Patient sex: F
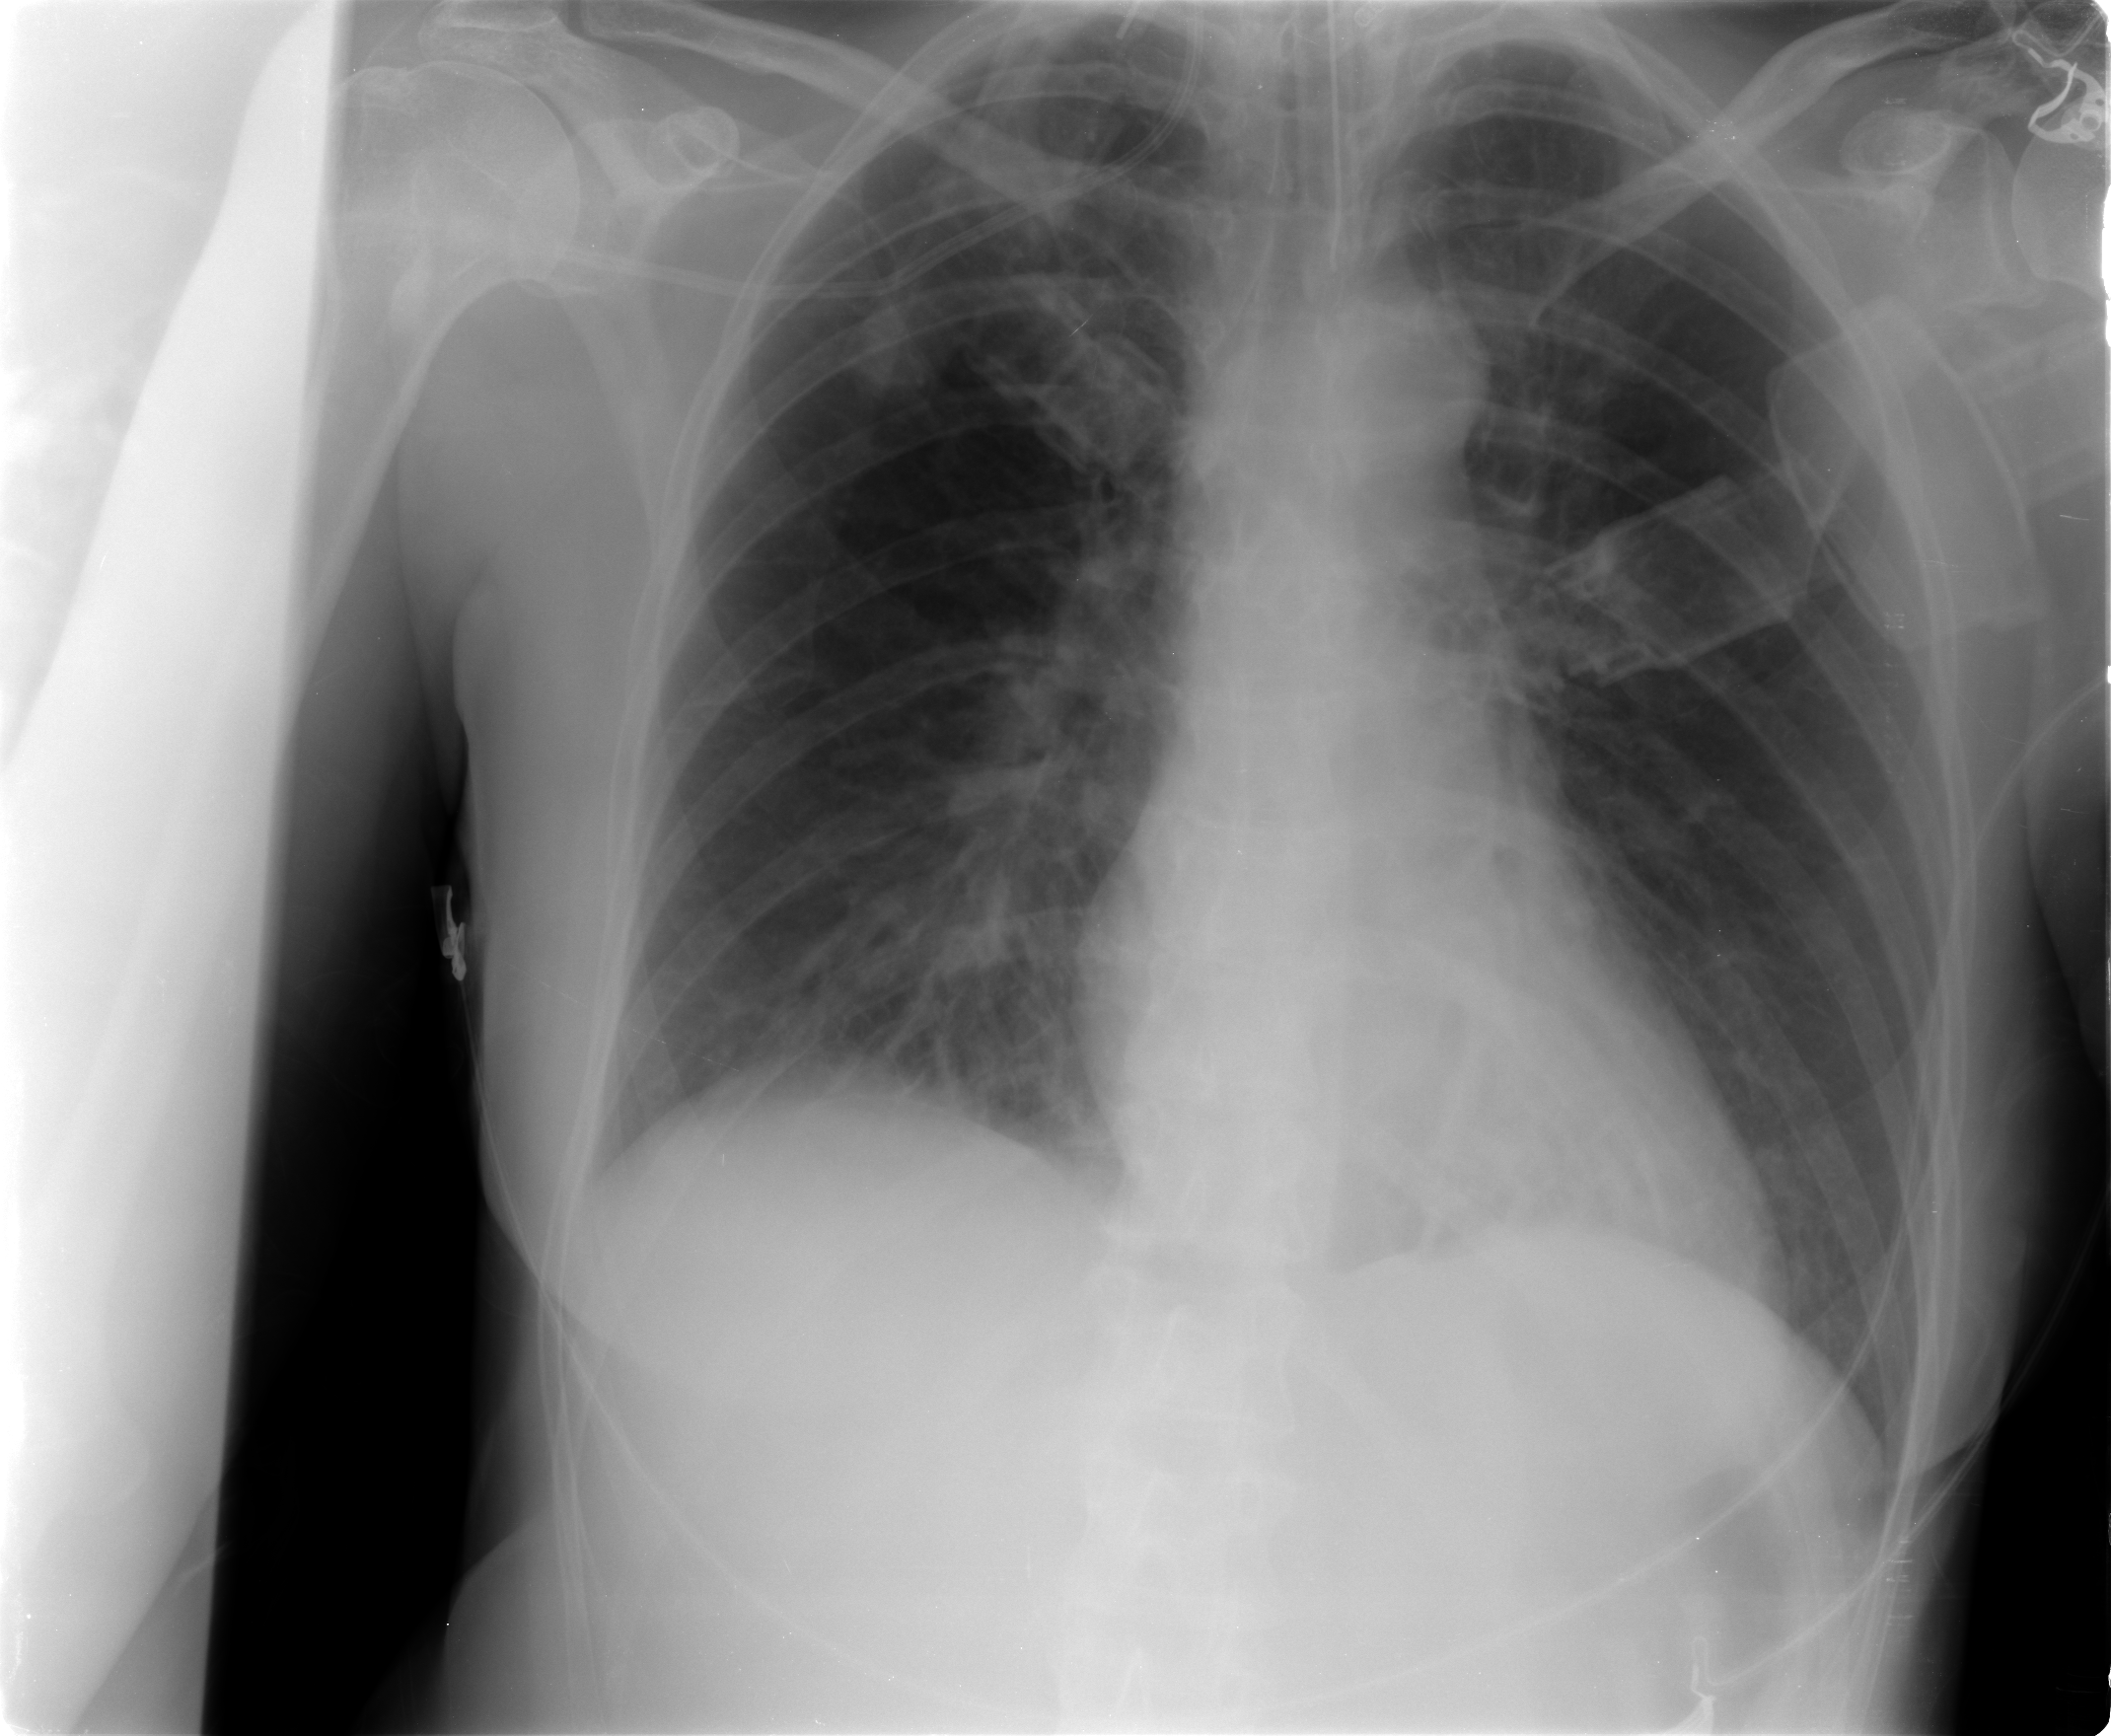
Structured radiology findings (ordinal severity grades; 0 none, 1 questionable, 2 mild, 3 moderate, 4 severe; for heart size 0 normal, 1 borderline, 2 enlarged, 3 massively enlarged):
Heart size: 0
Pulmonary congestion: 0
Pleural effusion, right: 0
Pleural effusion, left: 0
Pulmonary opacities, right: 1
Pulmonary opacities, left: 0
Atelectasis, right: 2
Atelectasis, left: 1